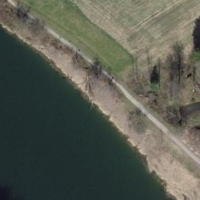
EUNIS habitat code: 15
Species observed at this site:
Lysimachia vulgaris
Milvus milvus
Epilobium hirsutum
Onychogomphus forcipatus
Buteo buteo
Calopteryx splendens
Filipendula ulmaria